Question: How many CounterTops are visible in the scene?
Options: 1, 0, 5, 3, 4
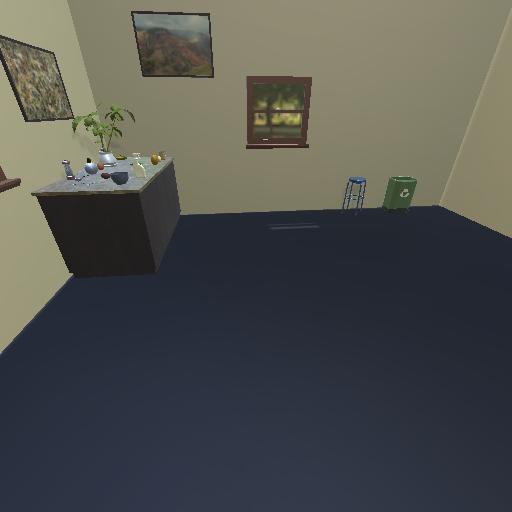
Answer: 1